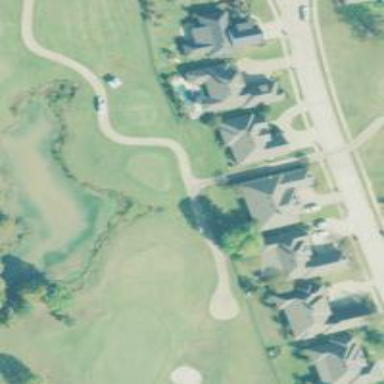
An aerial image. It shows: Footway that doubles as golf path.